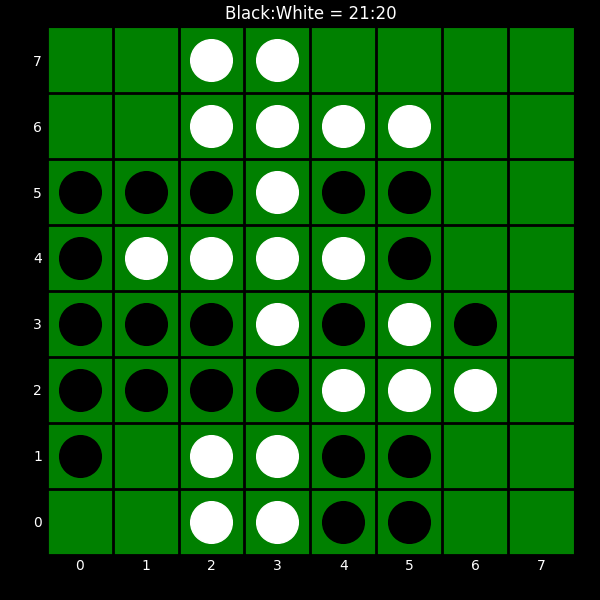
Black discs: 21
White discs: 20